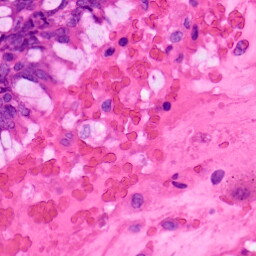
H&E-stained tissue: Lung